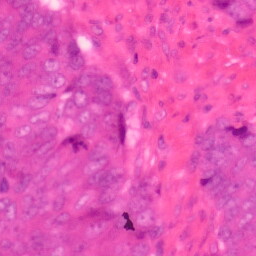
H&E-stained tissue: Colon